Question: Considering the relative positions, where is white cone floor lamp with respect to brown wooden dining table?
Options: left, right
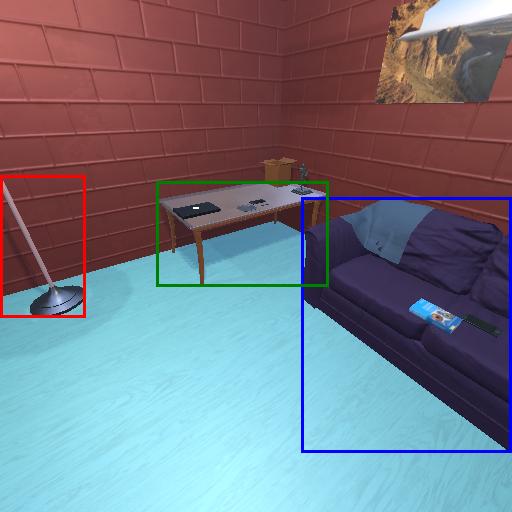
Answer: left